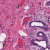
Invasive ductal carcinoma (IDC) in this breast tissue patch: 0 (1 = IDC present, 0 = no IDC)